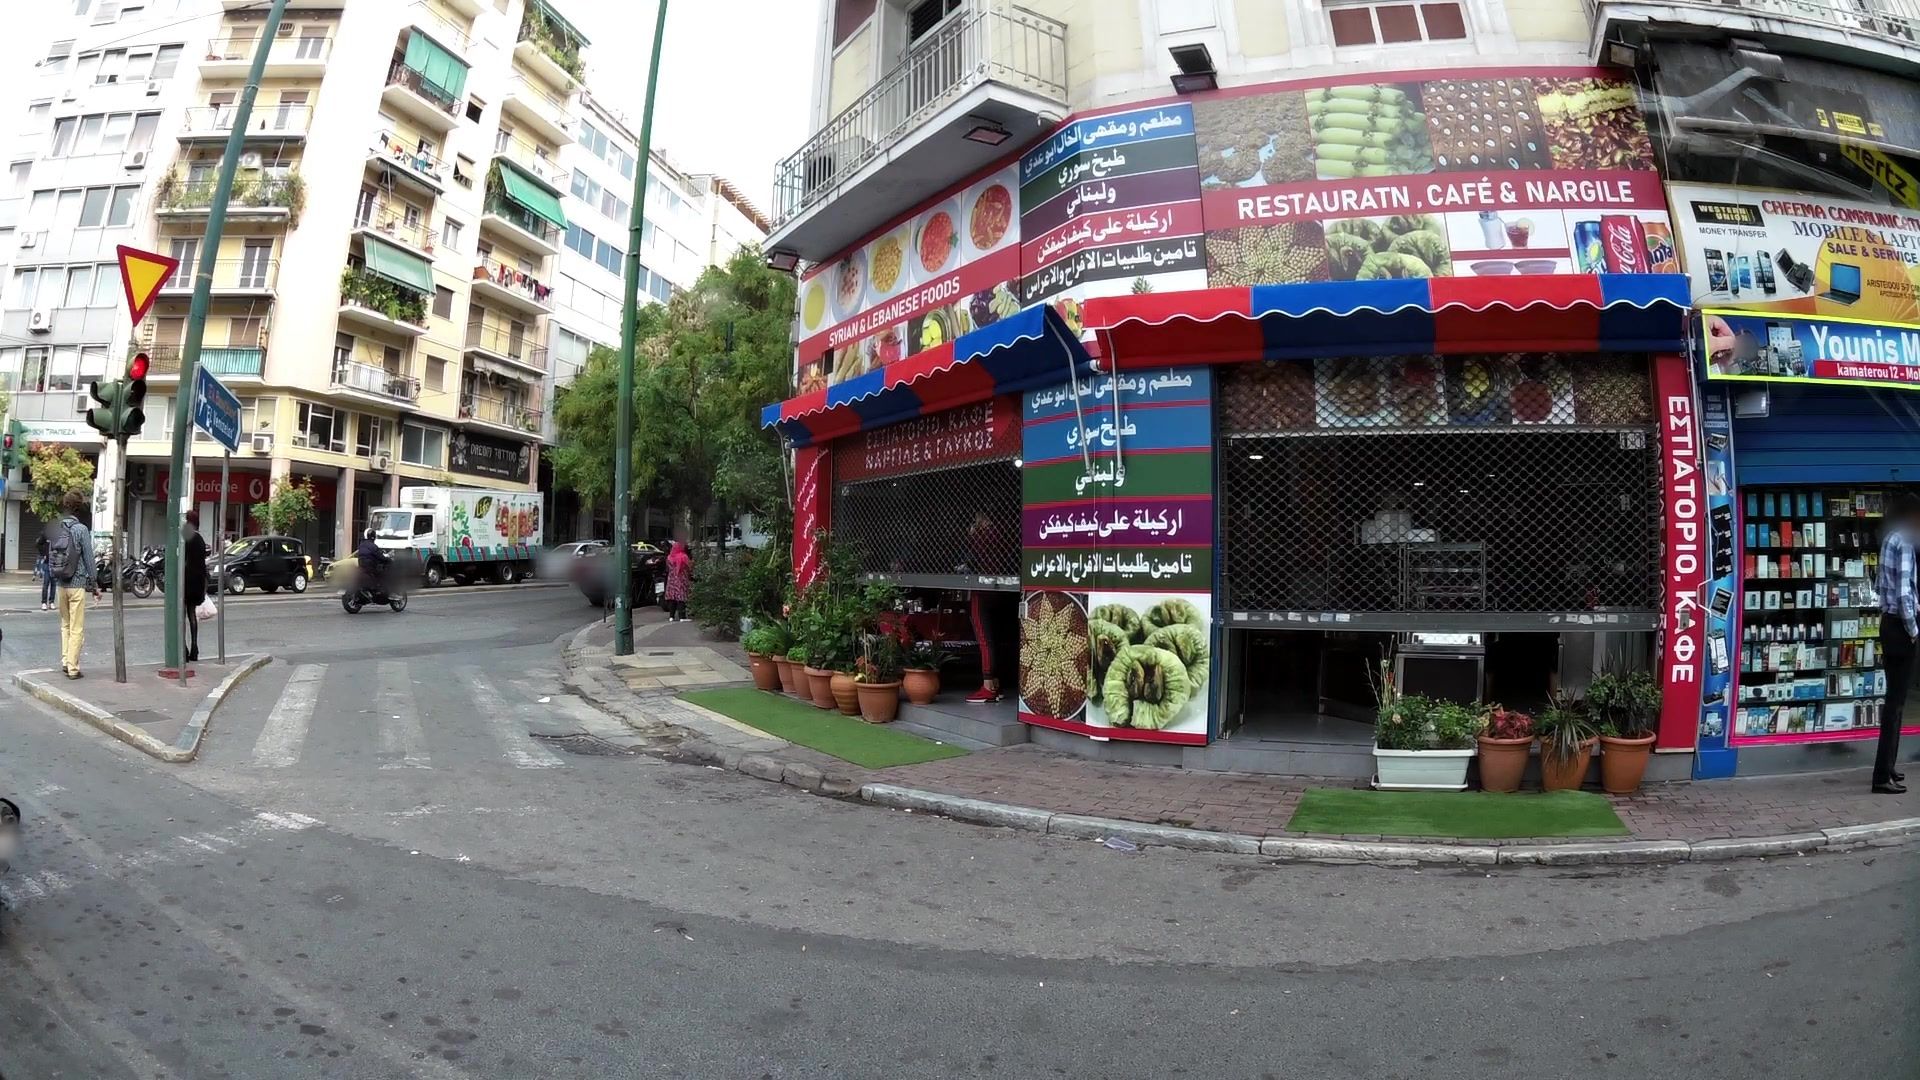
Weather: clear
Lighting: day
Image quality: good
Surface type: walking surface
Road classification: primary_link
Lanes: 1
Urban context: urban centre
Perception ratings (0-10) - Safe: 5.41, Lively: 8.38, Beautiful: 3.25, Boring: 1.83, Depressing: 5.21, Wealthy: 7.22